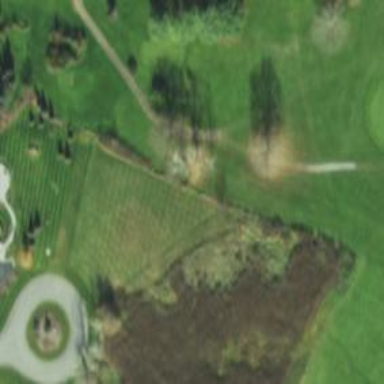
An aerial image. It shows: Path for both roads and golfers.